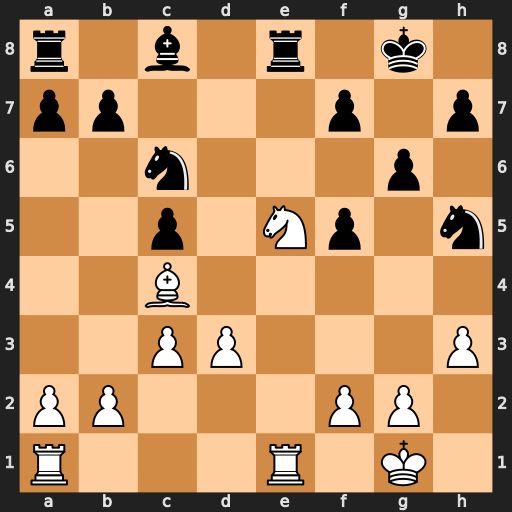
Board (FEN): r1b1r1k1/pp3p1p/2n3p1/2p1Np1n/2B5/2PP3P/PP3PP1/R3R1K1
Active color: w
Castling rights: -
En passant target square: -
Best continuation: Bxf7+ Kf8 Bxe8